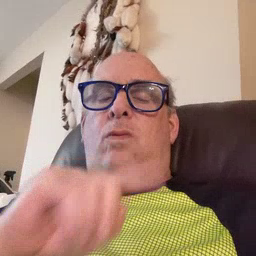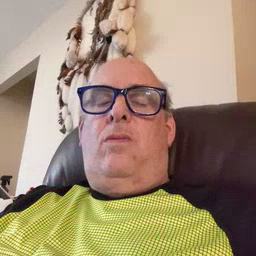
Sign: shhh